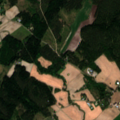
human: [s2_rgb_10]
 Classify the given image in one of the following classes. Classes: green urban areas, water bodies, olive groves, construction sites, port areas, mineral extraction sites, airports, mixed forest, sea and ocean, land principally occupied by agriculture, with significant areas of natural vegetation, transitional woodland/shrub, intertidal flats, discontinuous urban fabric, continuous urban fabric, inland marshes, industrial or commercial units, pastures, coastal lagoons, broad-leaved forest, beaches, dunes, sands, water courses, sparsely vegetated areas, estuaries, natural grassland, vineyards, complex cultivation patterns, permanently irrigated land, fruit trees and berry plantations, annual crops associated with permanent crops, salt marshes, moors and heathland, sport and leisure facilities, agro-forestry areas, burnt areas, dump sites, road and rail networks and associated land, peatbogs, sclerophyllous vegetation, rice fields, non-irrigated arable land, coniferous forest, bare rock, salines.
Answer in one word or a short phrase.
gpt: non-irrigated arable land, land principally occupied by agriculture, with significant areas of natural vegetation, coniferous forest